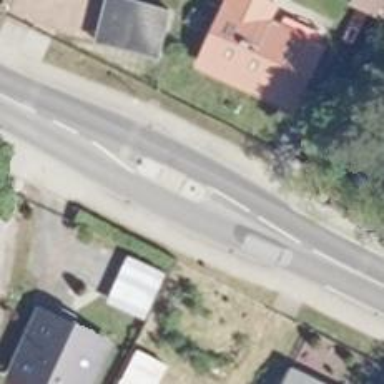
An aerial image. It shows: Primary highway with asphalt surface. There is sidewalk on the left.